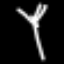
Label: fork